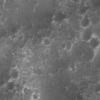
Label: not_dusty